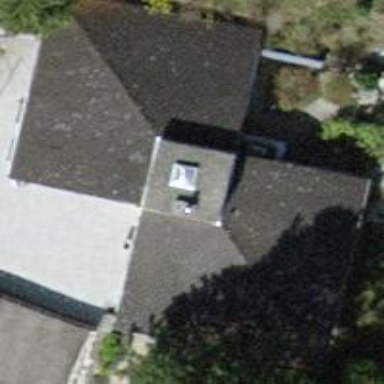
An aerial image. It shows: Detached building with quadruple saltbox roof shape.